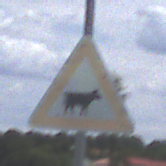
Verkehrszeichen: ViehtriebLinks
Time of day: Midday
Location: Outdoor (Nature)
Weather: PartlyCloudy
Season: NotSpecified
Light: Natural